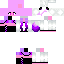
A female human skin with pale skin, wearing brown long hair dressed in a purple tshirt and black pants, featuring a closed mouth.